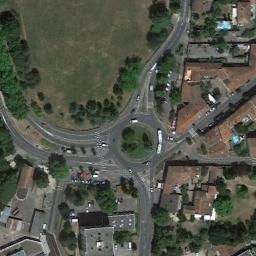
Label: roundabout